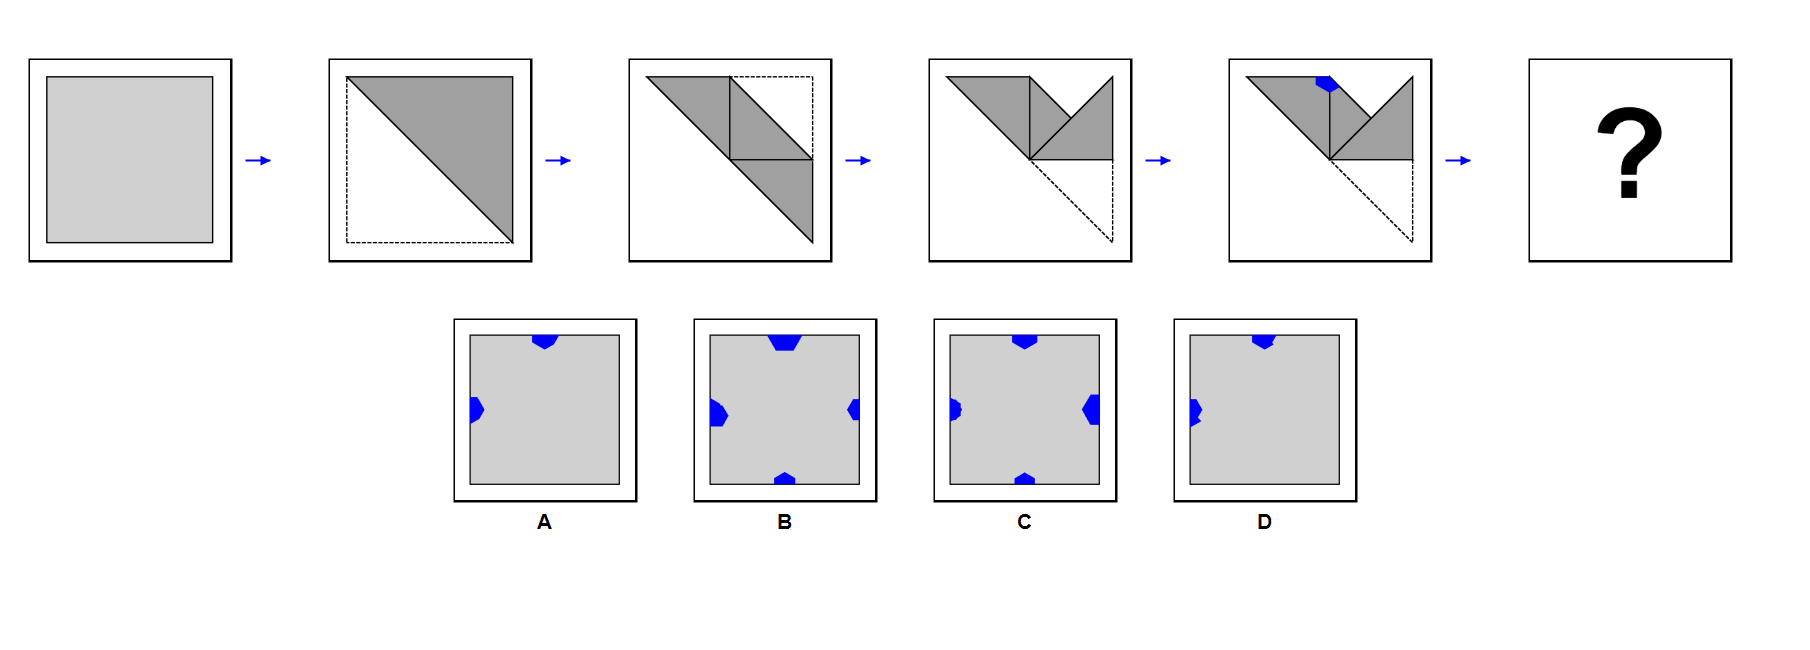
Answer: A